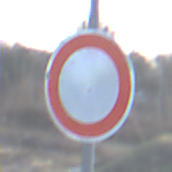
Verkehrszeichen: VerbotFahrzeugeAllerArt
Umgebung: Outdoor, Suburban
Tageszeit: SunriseSunset
Wetter: PartlyCloudy
Licht: Natural
Jahreszeit: Winter
Kontrast: MediumContrast